Field crop: tomato
Growth stage: 1
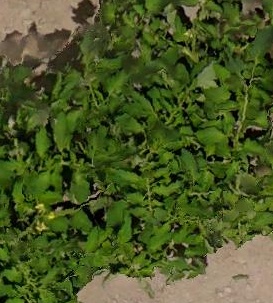
Species: tomato